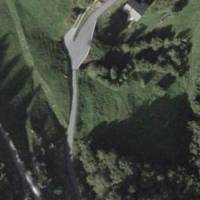
EUNIS habitat code: 43
Species observed at this site:
Neotinea ustulata